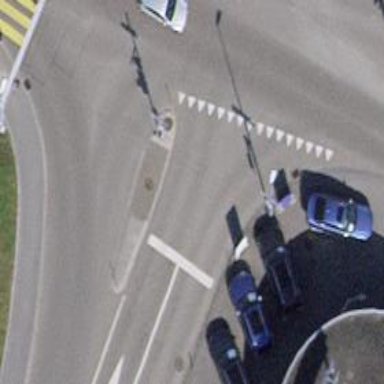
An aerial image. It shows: Road with traffic signals.